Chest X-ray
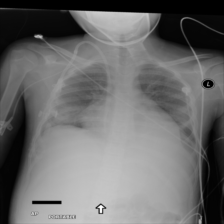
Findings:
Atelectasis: negative
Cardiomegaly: negative
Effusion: positive
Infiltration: positive
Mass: negative
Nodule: negative
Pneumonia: negative
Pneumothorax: negative
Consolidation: negative
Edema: negative
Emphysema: negative
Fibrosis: negative
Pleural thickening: negative
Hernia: negative